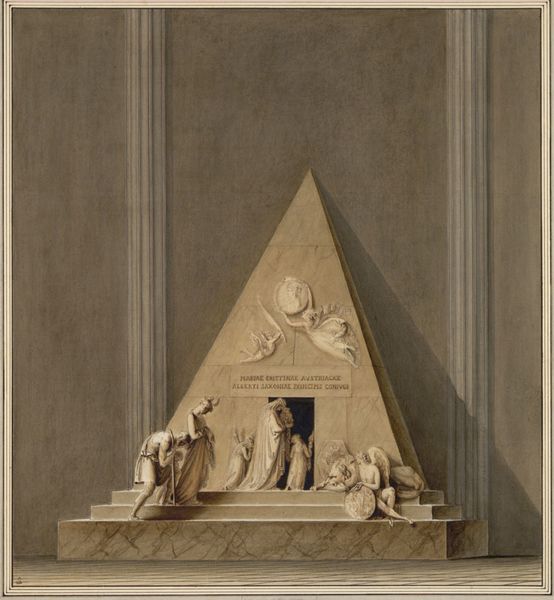
Titel: Entwurf für das Grabmal der Erzherzogin Marie Christine in der Augustinerkirche in Wien
Künstler: Antonio Canova
Standort: Wien
Institution: Albertina, Wien
Schlagwörter: flügel, mann, nackt, schatten, aquarell, dreieck, frauen, menschen, sitzen, blumen, braun, frau, kleid, marmor, säulen, tür, weiss, zeichnung, beige, wand, diener, haupt, sockel, spitze, stehen, stein, trauer, innenraum, gehen, kirche, figur, gewand, frontal, gebeugt, traurig, fliegen, kinder, kreis, rund, stock, engel, skulptur, relief, schrift, stab, grafik, pilaster, figuren, treppe, spitz, inschrift, maler, palme, stufen, gesenkt, plastik, tor, halle, eingang, schild, tusche, antike, greis, denkmal, beschriftung, kranz, palette, wappen, beugen, grab, eintönig, ehrfurcht, gebückt, verbeugen, ausgang, löwe, wien, pyramide, emblem, orientalismus, trauern, trauernde, welt, dreieckig, grabmal, weltkugel, grabmahl, epitaph, gloria, ehrfürchtig, grabfigur, hineingehen, flpgel, gehe, malergrab, malergrabmal